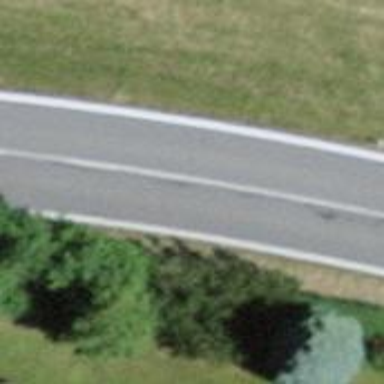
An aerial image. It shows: Tertiary road with asphalt surface and lane markings present.